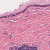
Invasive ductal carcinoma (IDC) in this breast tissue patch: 0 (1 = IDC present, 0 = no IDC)